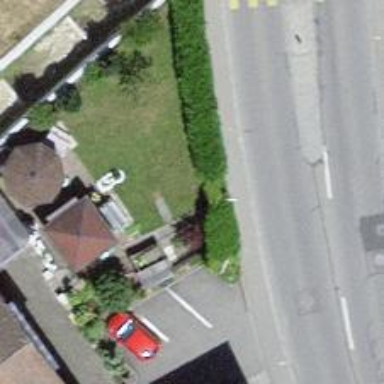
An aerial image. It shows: Bus stop with sheltered platform for public transport.